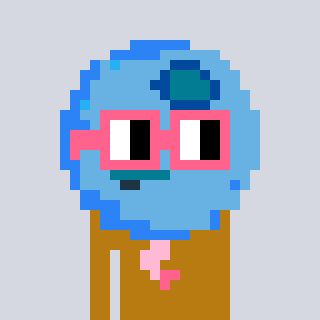
a pixel art character with square pink glasses, a blueberry-shaped head and a gold-colored body on a cool background